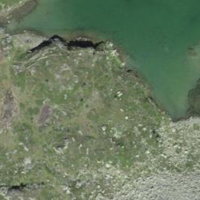
EUNIS habitat code: 26
Species observed at this site:
Eriophorum scheuchzeri